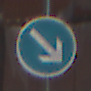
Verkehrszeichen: VorgeschriebeneVorbeifahrtRechts
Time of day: MorningAfternoon
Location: Outdoor (Nature)
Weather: Clear
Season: Summer
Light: Natural